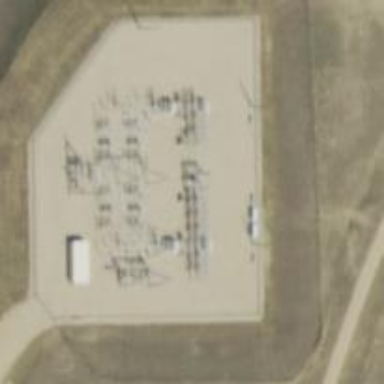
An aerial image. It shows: Switch for power supply.